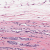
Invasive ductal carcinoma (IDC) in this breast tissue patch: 1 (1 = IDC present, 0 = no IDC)